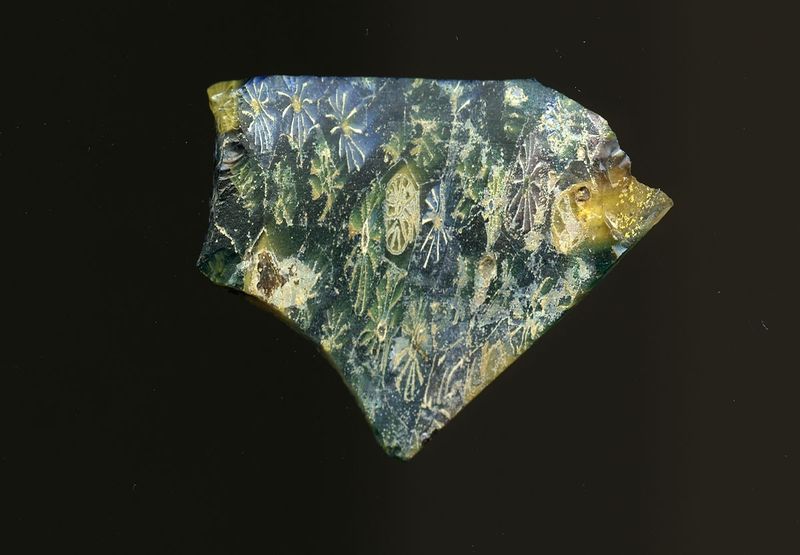
Titel: Fragment eines Gefäßes
Standort: Hamburg
Institution: Museum für Kunst und Gewerbe Hamburg
Schlagwörter: glas, antike, technik, fragment, kaiserzeit, aufbewahrung, blumenornamente, schankgeschirr, gefäß, behälter, frühe kaiserzeit, prinzipat, römische, millefiori, mittlere, späte